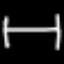
Label: bed